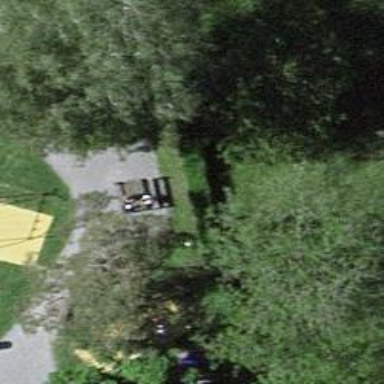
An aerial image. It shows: Picnic table located in leisure land area.